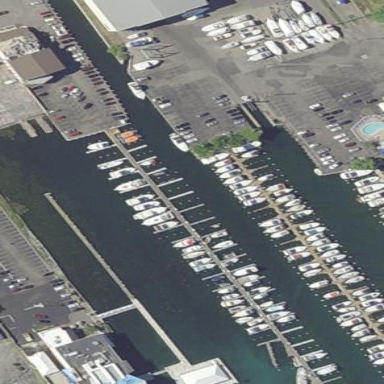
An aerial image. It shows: Marina area for leisure land.